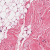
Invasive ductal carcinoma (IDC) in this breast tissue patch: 0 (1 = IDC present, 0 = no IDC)